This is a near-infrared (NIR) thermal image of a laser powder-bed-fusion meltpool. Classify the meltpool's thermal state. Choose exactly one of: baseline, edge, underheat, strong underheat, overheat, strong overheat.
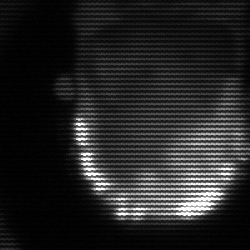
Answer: baseline